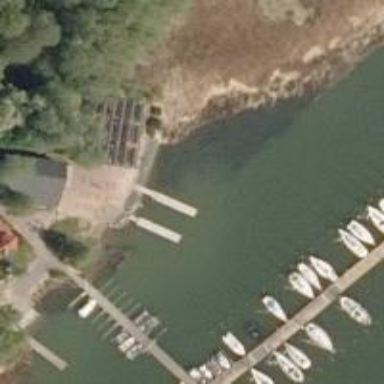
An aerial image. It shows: Man-made pier.